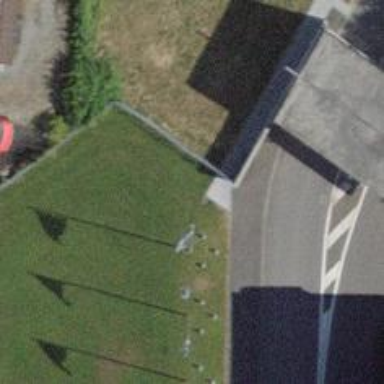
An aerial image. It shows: Flagpole structure.